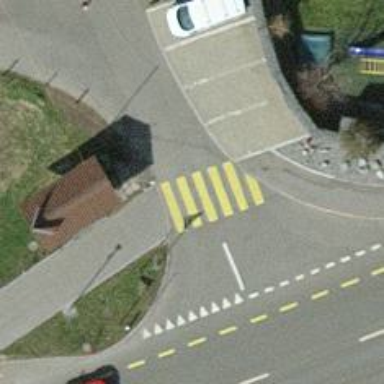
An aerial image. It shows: Uncontrolled zebra crossing on the road.